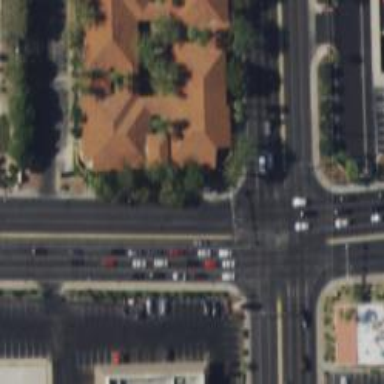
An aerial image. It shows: Solid stop line on the road marking.